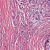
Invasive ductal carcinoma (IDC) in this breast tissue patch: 0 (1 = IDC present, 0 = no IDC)